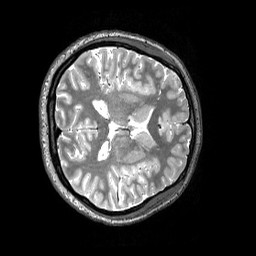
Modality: T2w
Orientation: axial
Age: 21
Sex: female
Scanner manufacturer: siemens
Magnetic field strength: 3 T
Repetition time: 3.2 s
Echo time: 0.565 s